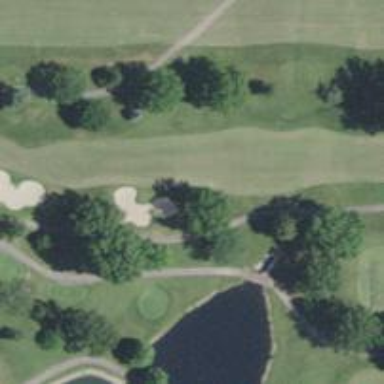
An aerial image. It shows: Golf hole.